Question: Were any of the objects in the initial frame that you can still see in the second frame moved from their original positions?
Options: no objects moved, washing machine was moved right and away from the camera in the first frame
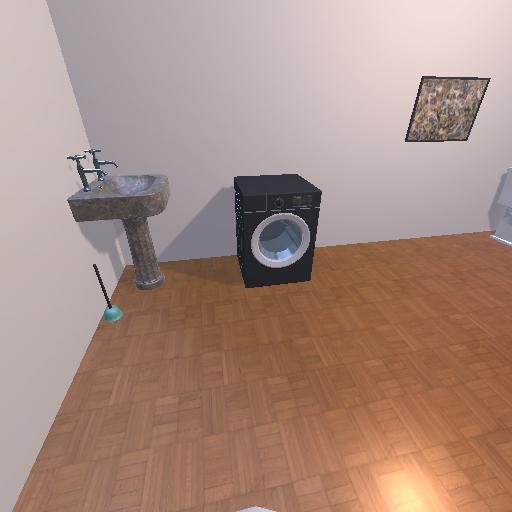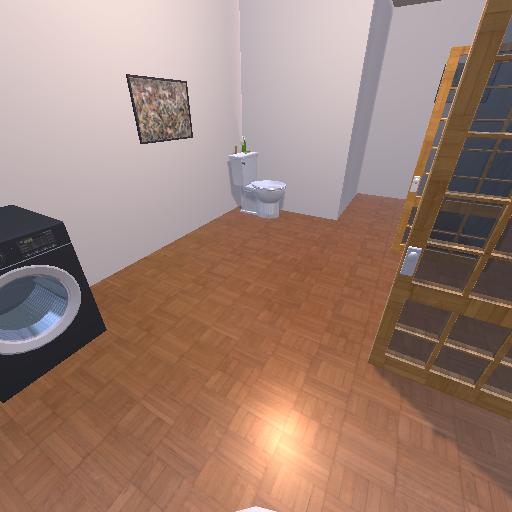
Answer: no objects moved